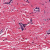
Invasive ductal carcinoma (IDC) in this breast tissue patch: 0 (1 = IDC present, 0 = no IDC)